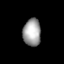
Tissue: lung
Cell type: Epithelial cells
Senescence score: 0.1554
Nuclear area (px): 474
Mean DAPI intensity: 161.07